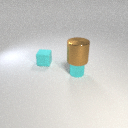
small cyan metal cylinder in front of small cyan rubber cube